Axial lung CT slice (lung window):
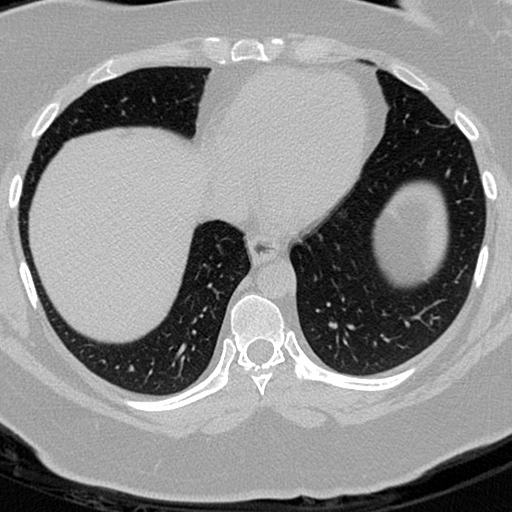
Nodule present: no